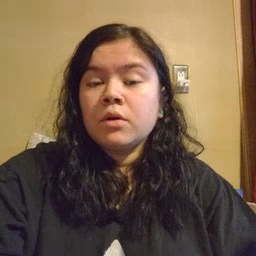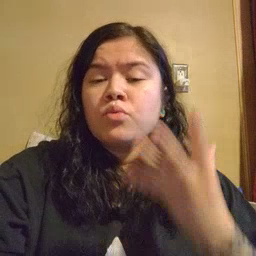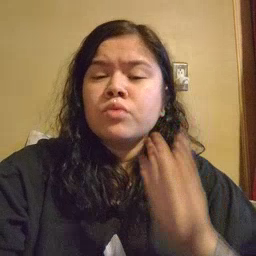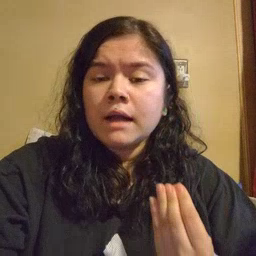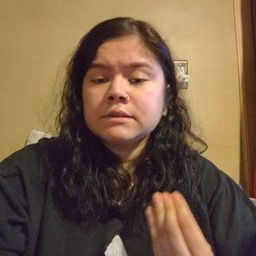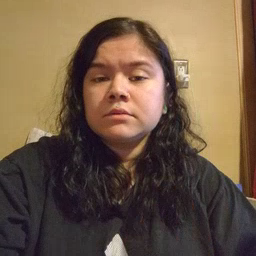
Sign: wet